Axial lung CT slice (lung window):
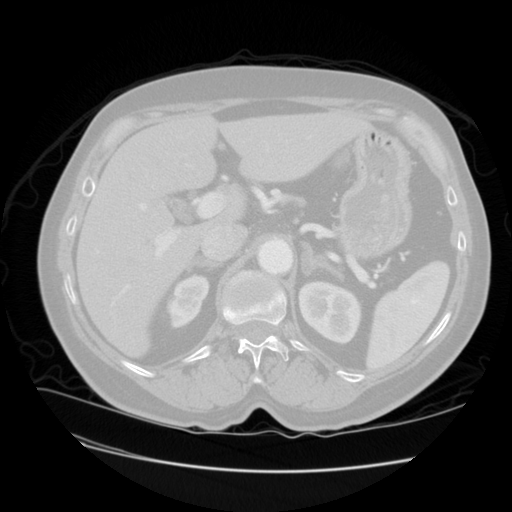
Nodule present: no